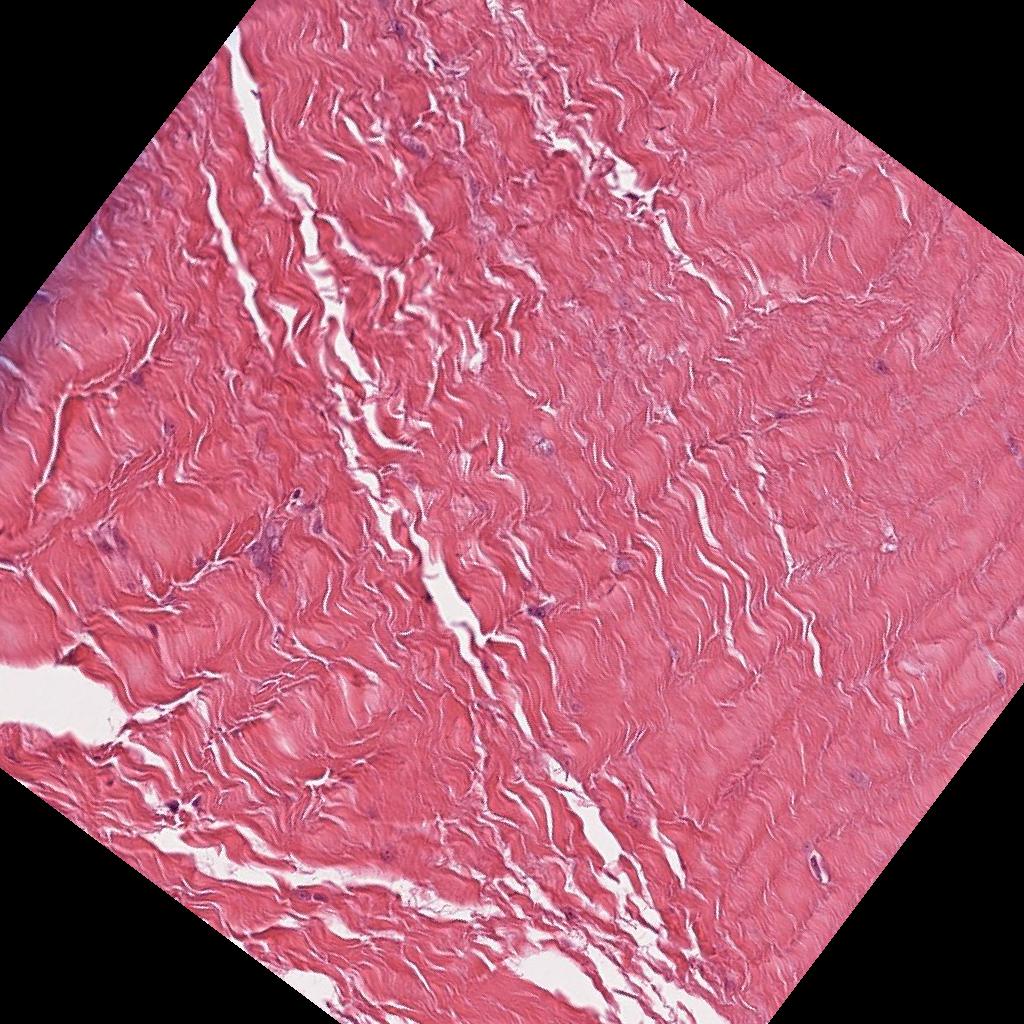
Label: Non-Tumor